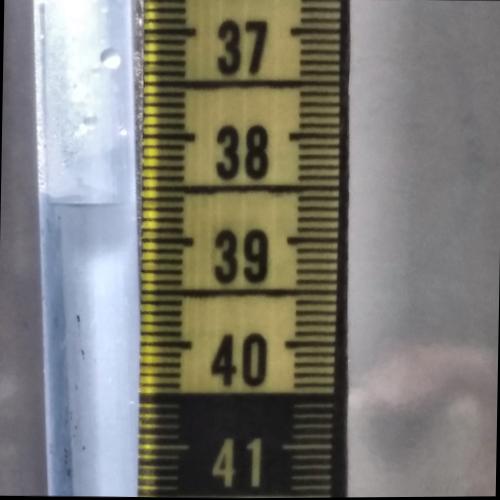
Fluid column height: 38.6 cm